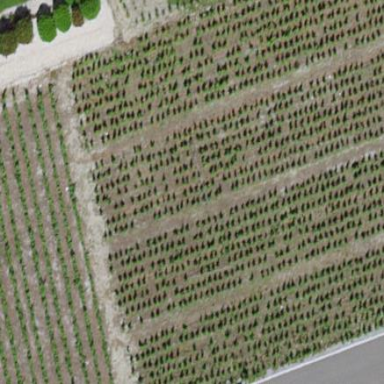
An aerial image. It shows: Vineyard growing grapes.